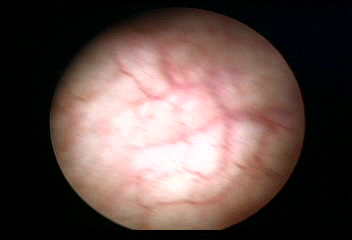
Modality: WLC
Class: Normal mucosa
Bladder cancer association: No